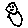
Label: bird